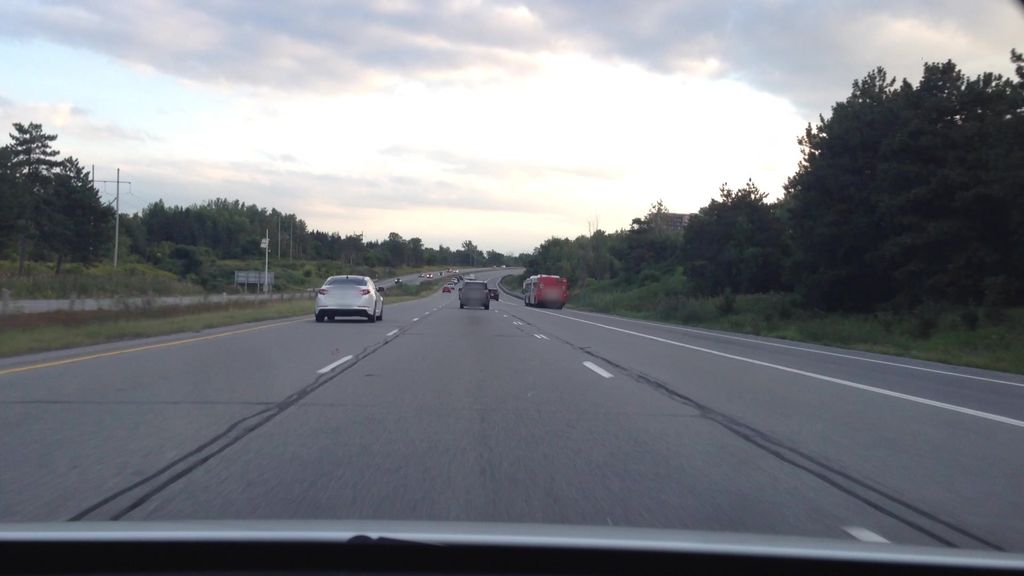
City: ottawa-gatineau